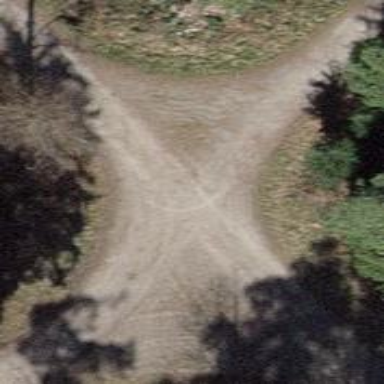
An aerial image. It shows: Gravel track with grade 2 tracktype.